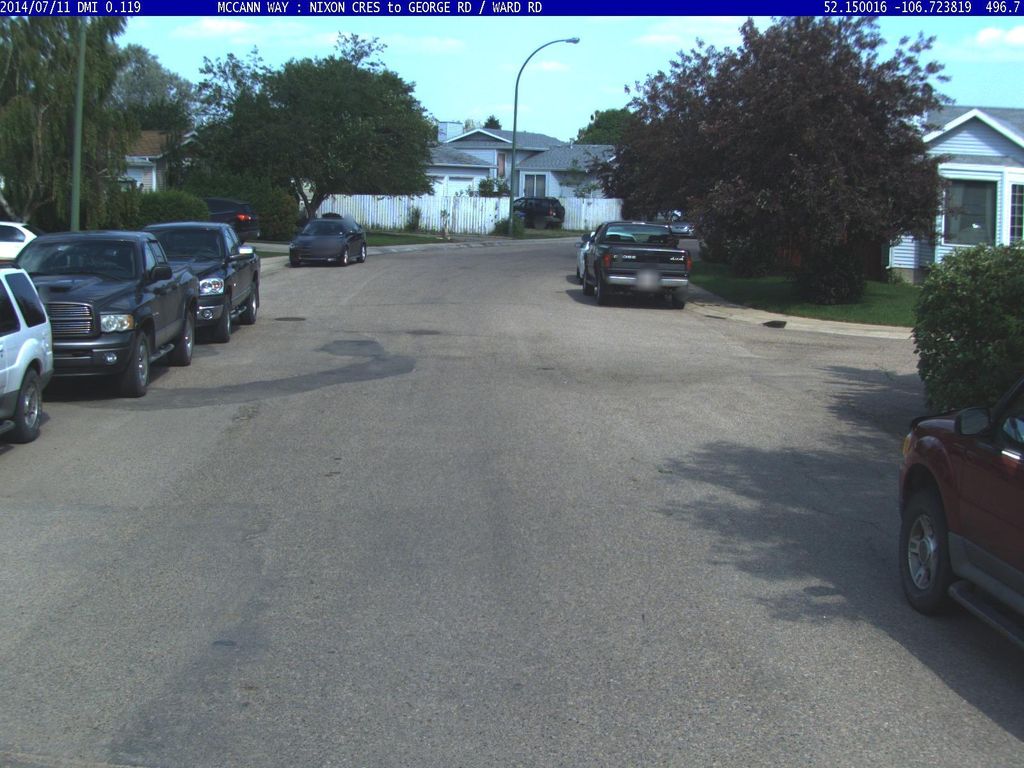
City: saskatoon